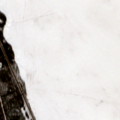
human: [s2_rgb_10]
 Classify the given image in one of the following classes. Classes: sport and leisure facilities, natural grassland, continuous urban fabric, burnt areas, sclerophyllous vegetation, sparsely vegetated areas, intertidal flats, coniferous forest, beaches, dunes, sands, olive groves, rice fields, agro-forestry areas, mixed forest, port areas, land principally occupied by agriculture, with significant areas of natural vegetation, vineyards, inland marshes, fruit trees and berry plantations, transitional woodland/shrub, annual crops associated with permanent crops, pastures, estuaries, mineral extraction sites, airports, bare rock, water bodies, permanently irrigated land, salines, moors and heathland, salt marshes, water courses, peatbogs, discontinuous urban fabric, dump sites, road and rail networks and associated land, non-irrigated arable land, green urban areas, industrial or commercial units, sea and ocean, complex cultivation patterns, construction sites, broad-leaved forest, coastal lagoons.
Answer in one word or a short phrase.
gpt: coniferous forest, mixed forest, water bodies